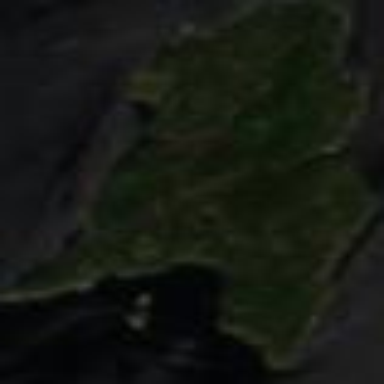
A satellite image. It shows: Islet located along the natural coastline.